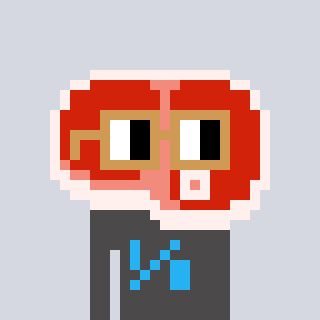
a pixel art character with square brown glasses, a steak-shaped head and a grayscale-colored body on a cool background